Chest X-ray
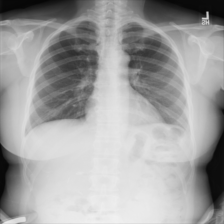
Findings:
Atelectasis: negative
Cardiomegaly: negative
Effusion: negative
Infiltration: negative
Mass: negative
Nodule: negative
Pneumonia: negative
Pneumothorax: negative
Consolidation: negative
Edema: negative
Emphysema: negative
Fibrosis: negative
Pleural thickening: negative
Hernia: negative